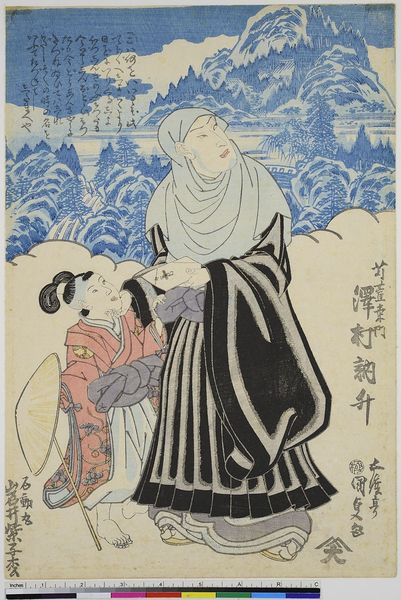
Titel: Der Schauspieler Sawamura Tossho als Karukaya-doshin und Iwai Shishimatsu als sein Sohn Ishido-maru
Künstler: Utagawa Kunisada
Standort: Hamburg
Institution: Museum für Kunst und Gewerbe Hamburg
Schlagwörter: blau, hand, mann, frauen, mädchen, frau, hut, profil, schwarz, weiss, zeichen, schnee, kind, theater, holzschnitt, japan, schrift, stab, winter, druckgraphik, druckgrafik, zeit, schauspieler, farbholzschnitt, schauspielerin, kabuki, edo, reproduktionen, druckerzeugnisse, theateraufführung, ukiyo, woodprint